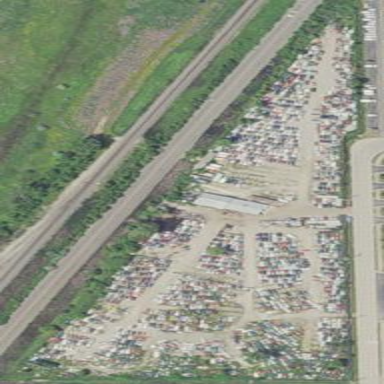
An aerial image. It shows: Industrial area designated as auto wrecker yard.